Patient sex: M
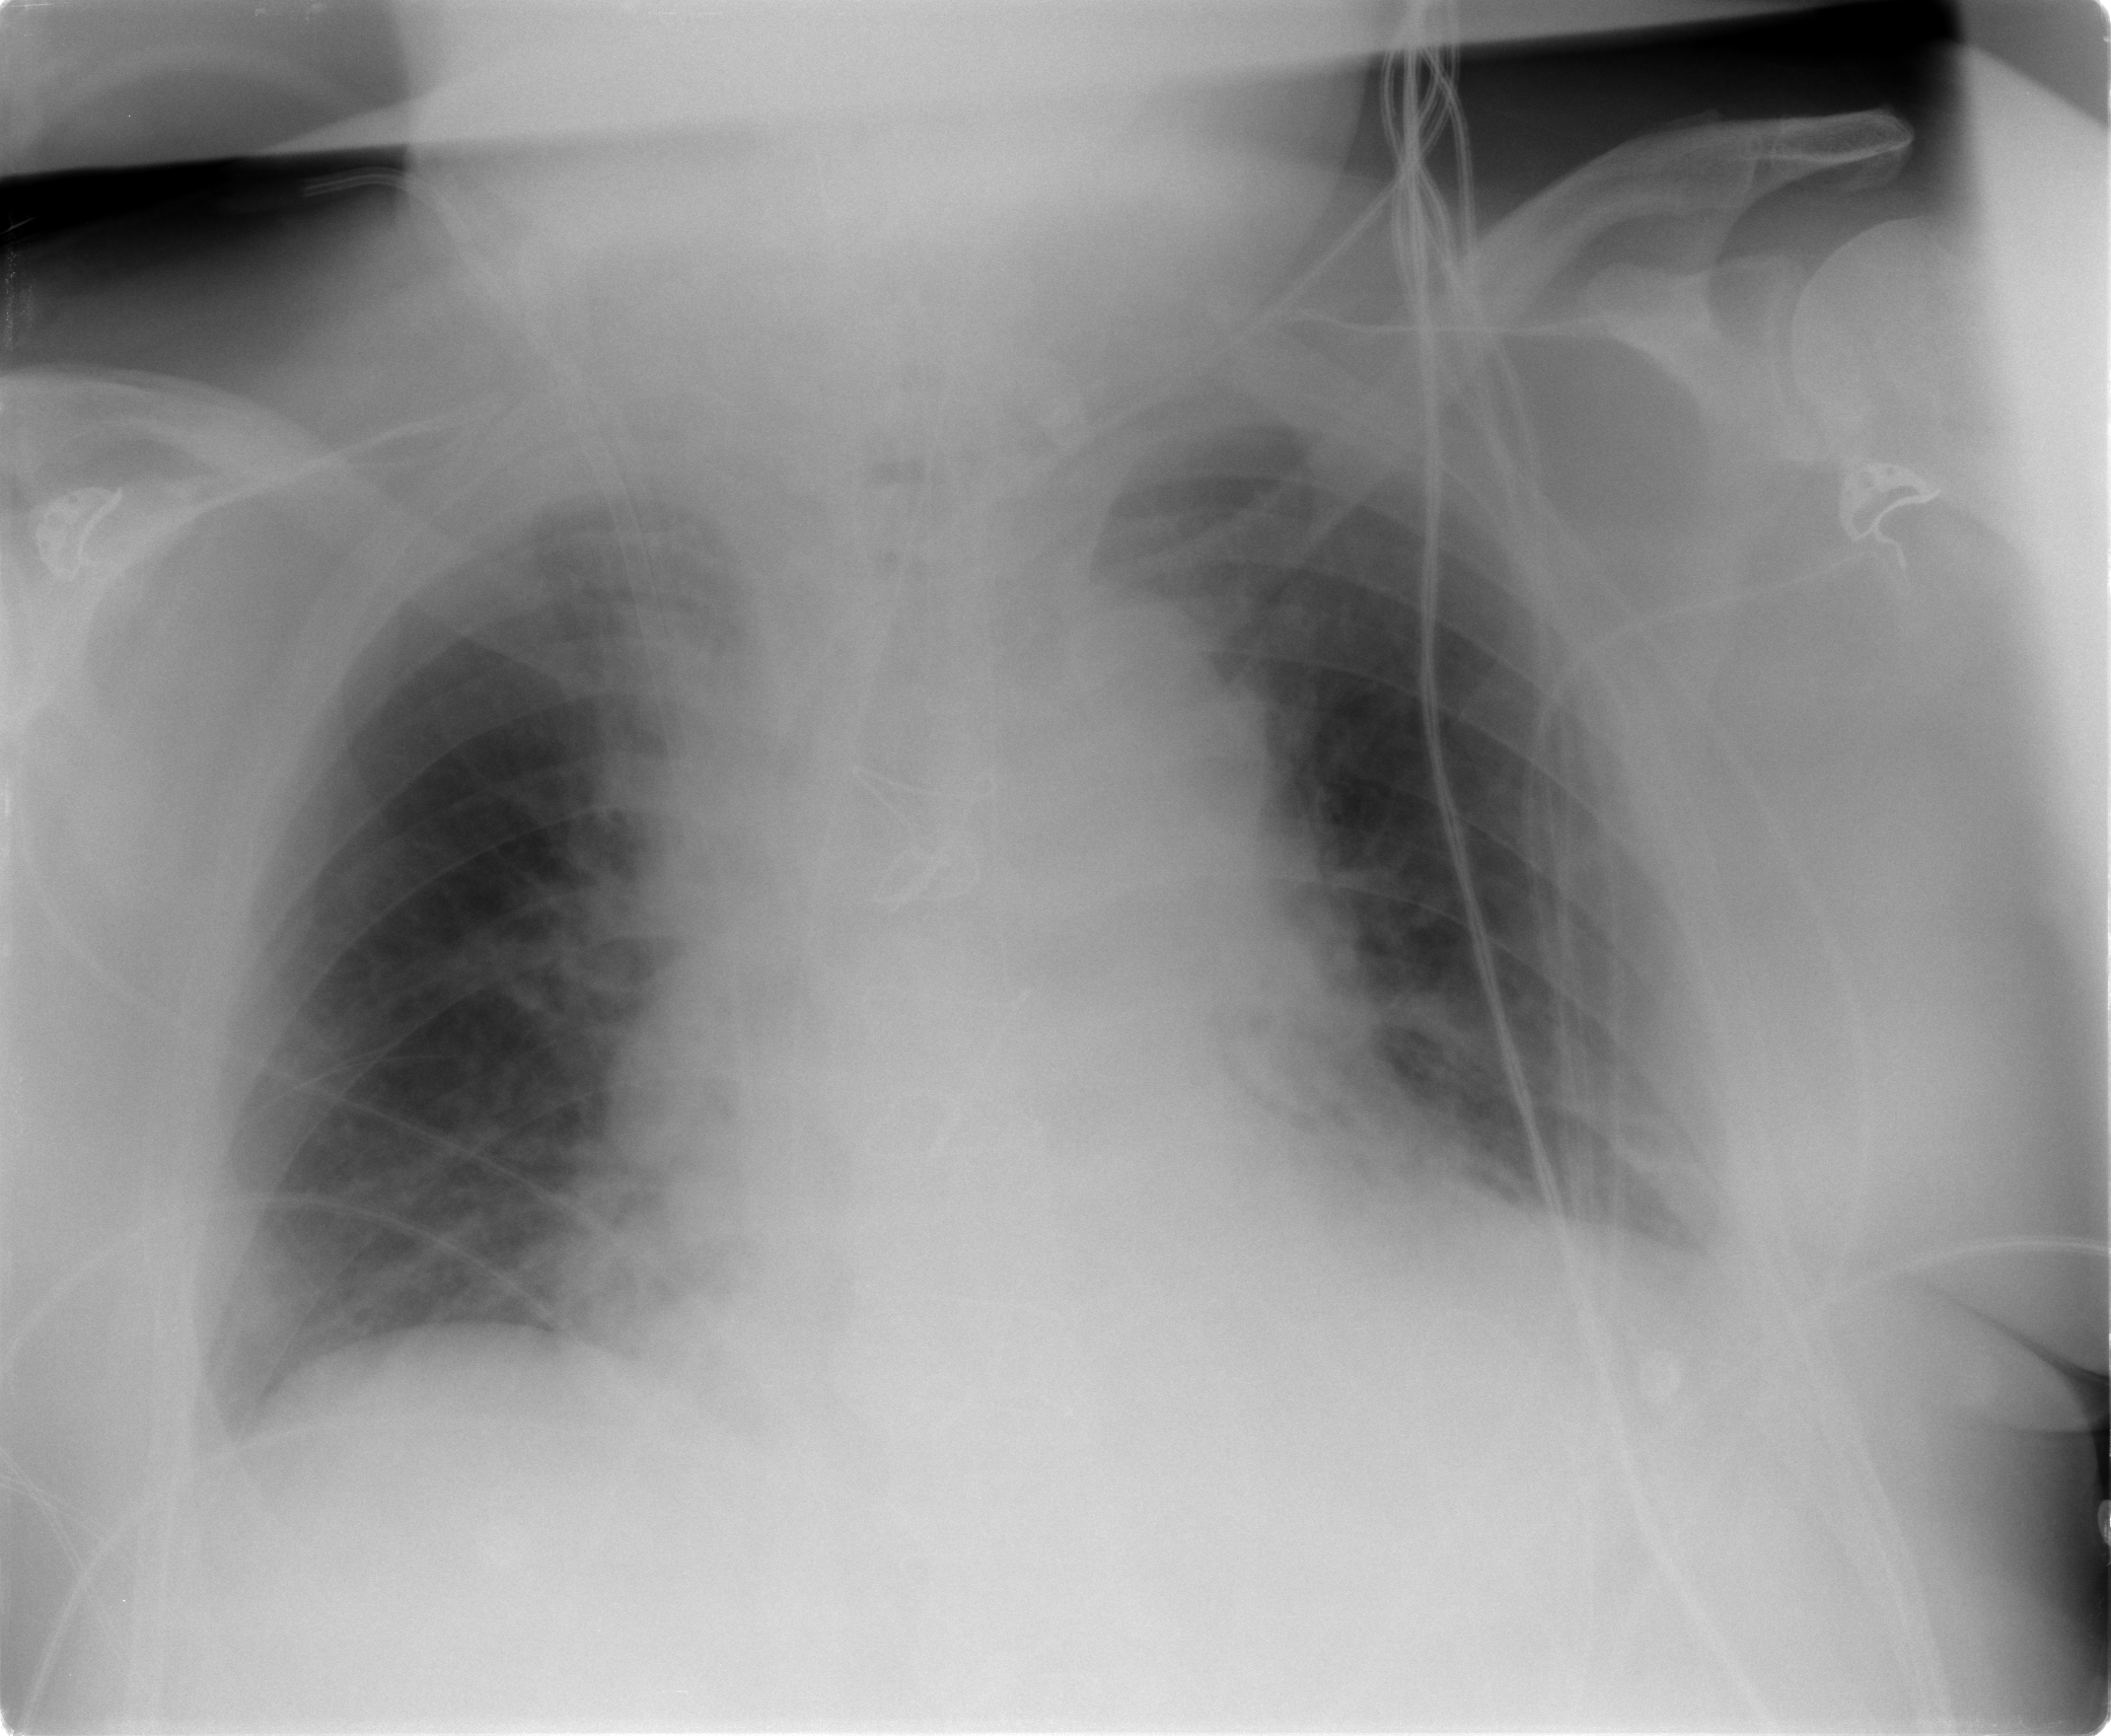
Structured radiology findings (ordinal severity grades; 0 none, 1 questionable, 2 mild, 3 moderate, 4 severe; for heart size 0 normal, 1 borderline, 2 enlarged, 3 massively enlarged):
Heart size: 0
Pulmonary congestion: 0
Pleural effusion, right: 0
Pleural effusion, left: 1
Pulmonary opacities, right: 0
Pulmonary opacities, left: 0
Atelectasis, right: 0
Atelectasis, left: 0